Question: Count the number of objects in the diagram.
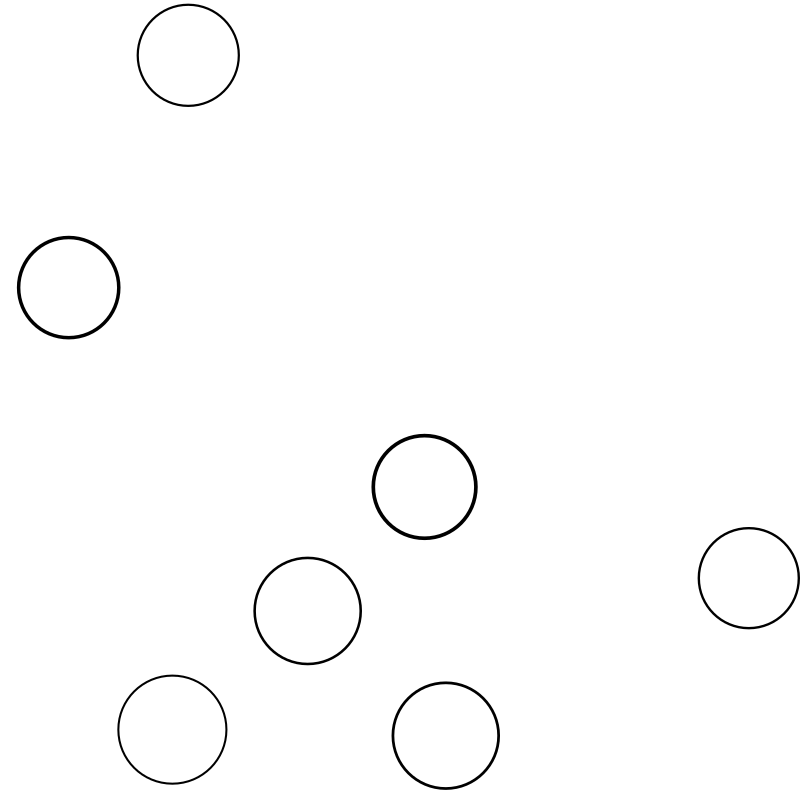
Answer: 7